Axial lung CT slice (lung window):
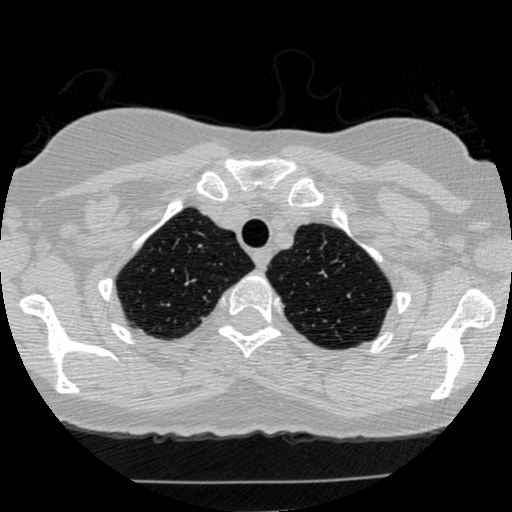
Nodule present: no